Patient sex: M
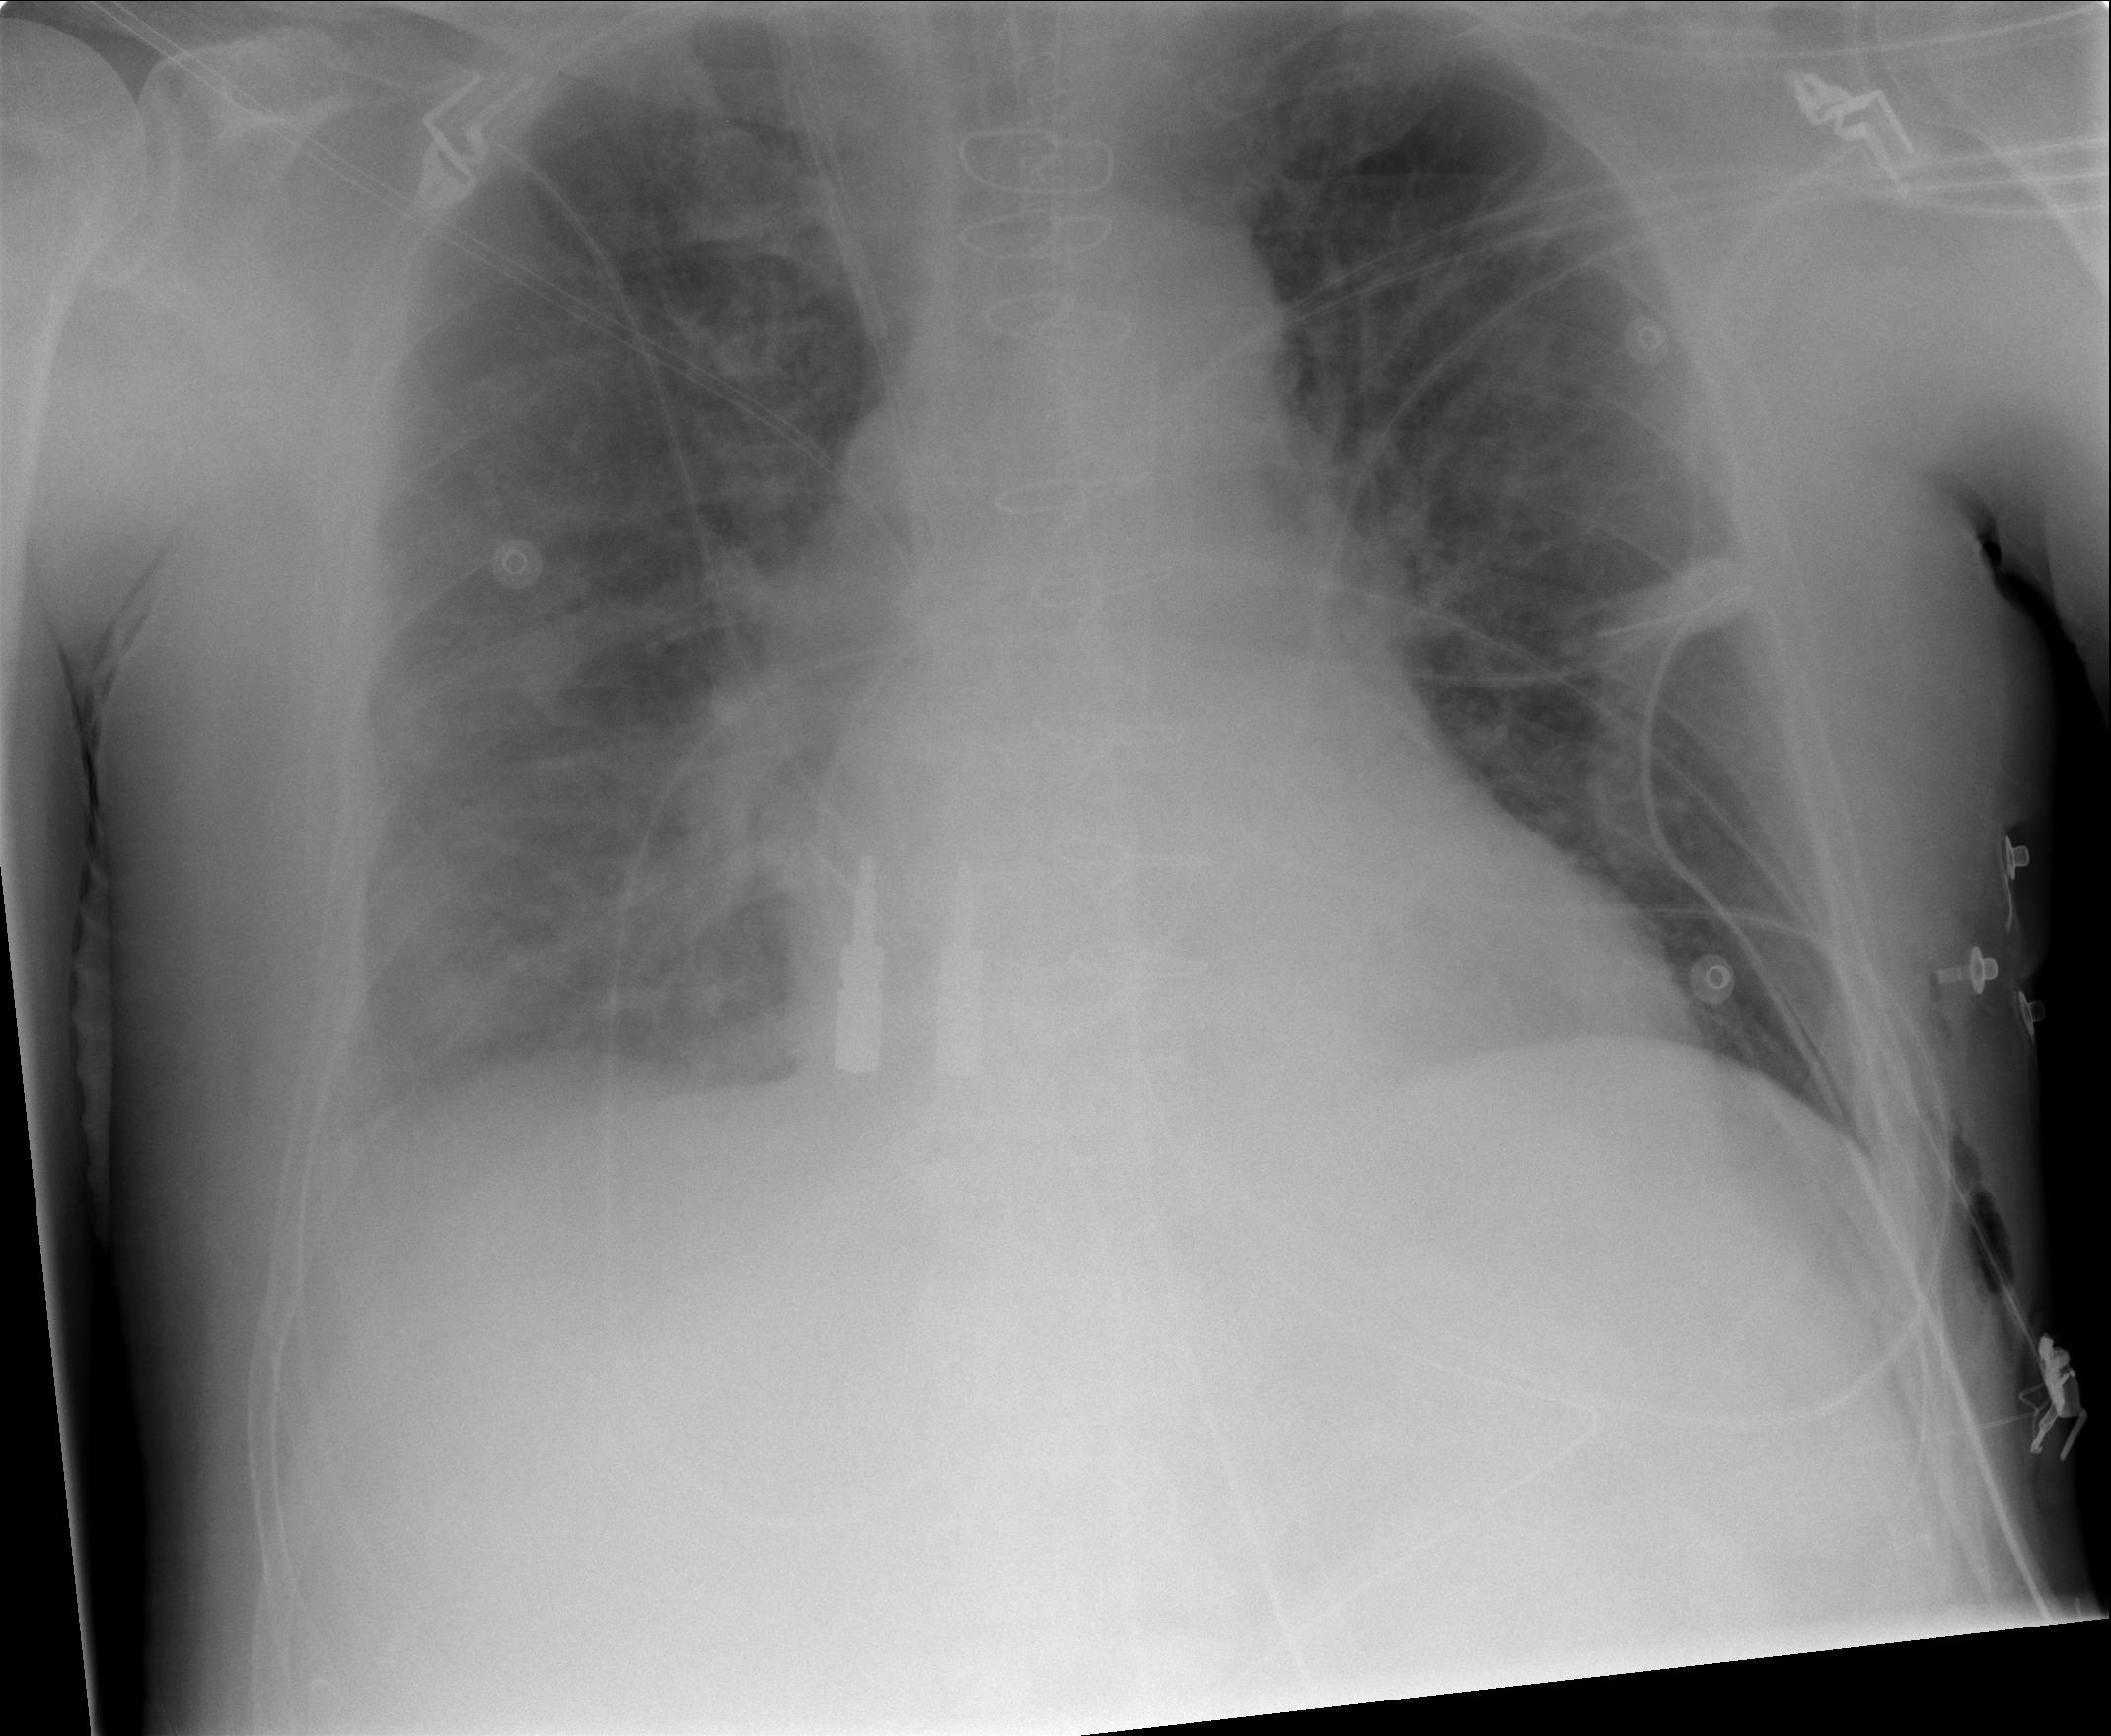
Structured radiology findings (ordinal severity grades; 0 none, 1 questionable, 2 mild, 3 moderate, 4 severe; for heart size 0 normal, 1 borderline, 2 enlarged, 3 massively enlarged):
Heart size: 1
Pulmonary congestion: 0
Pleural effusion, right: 2
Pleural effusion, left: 0
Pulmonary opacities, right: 0
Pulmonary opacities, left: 0
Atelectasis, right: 2
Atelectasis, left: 0